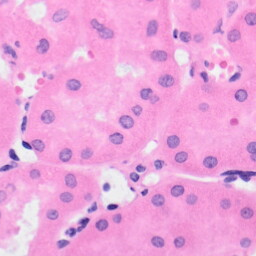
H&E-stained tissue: Kidney